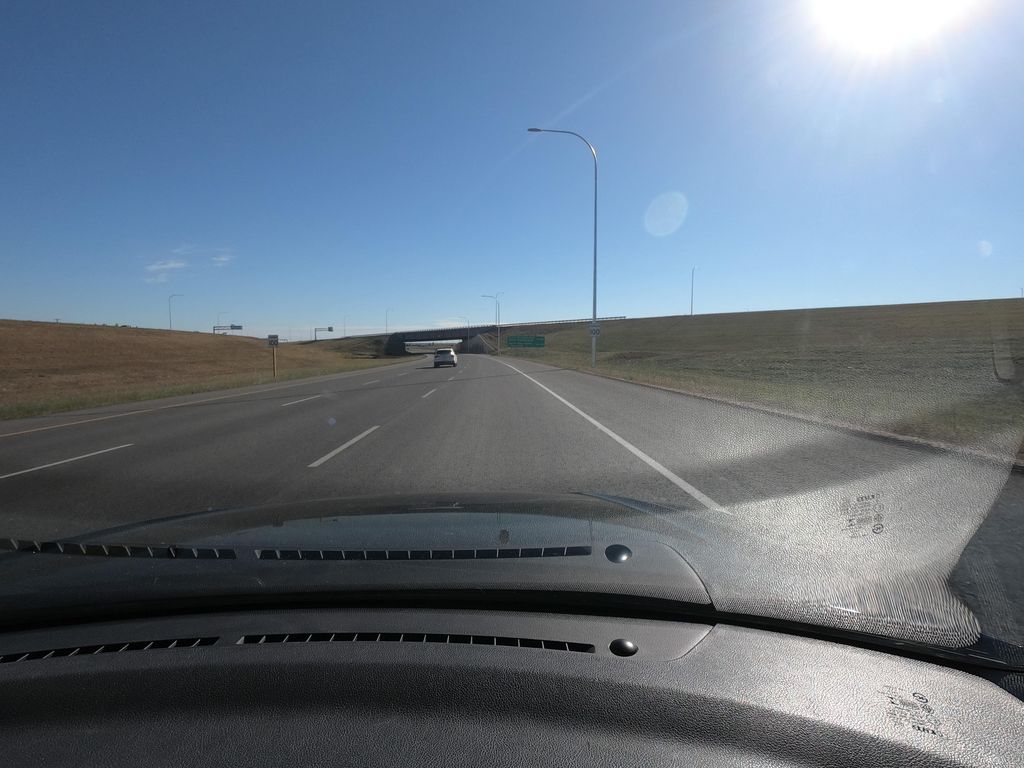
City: calgary